Question: I have a small image in an HTML page. If I click on the image it should be converted into a textbox and two links have to appear besides that text box. Can anyone help me with a Javascript function which I can call on 'onClick'?
Please find the attached image for better understanding.

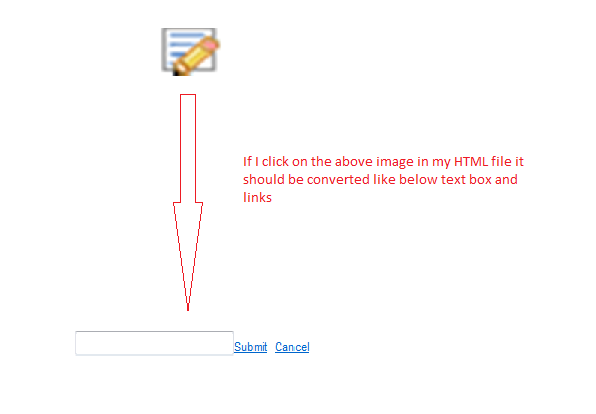
Answer: '''
try this
<span id="my"><img src="image.png" onClick="z()"></span>
<span id="dis" style="display:none">
<input type="text" id="text"><a href="example.html">submit</a>
<a href="example2.html">cancel</a></span>
<script>
function z()
{
document.getElementById("my").style.display="none";
document.getElementById("dis").style.display="";
}
</script>
'''